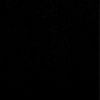
Label: dusty